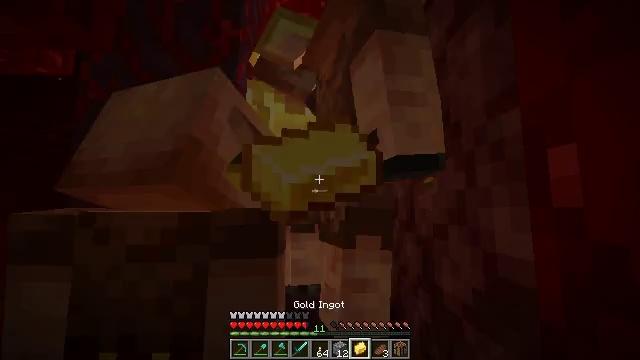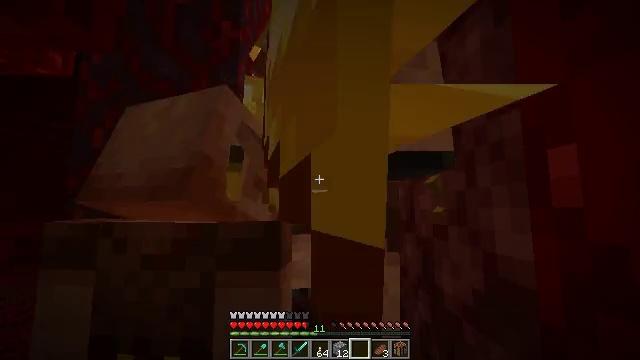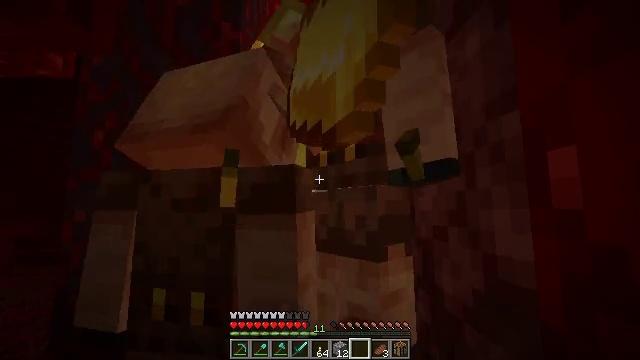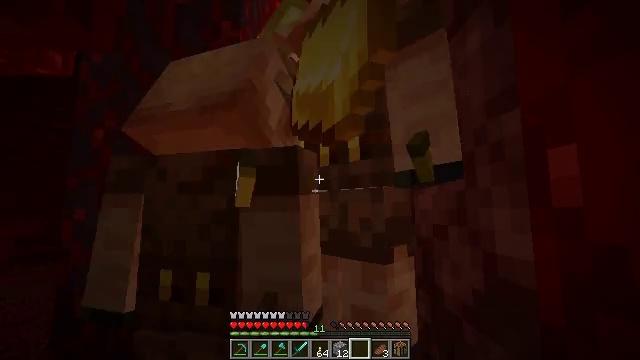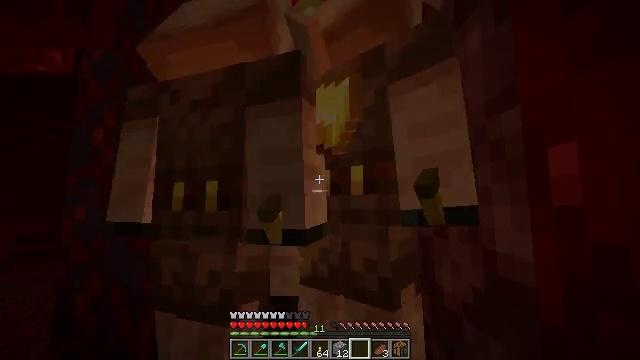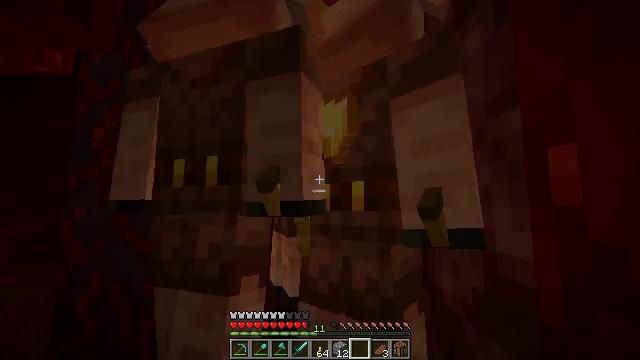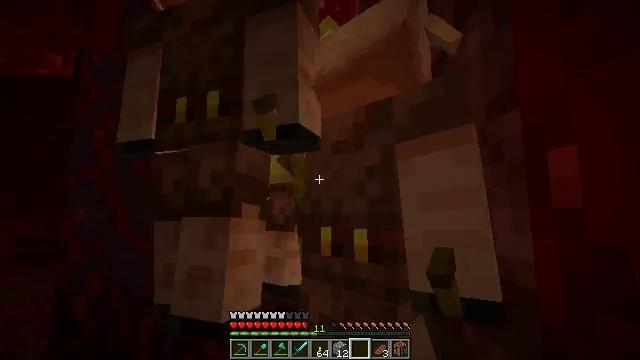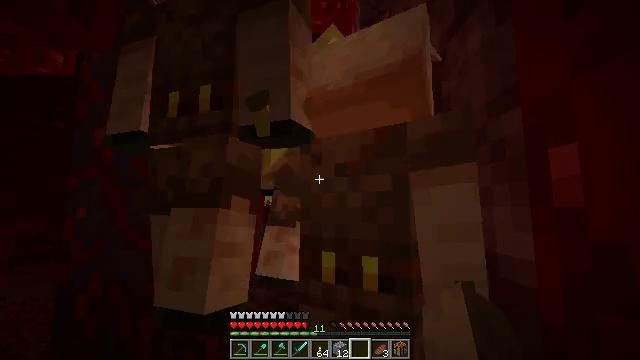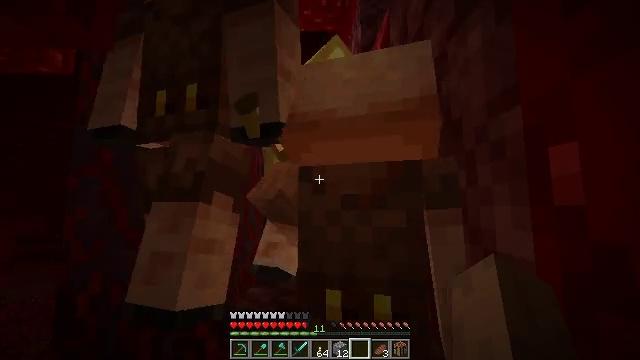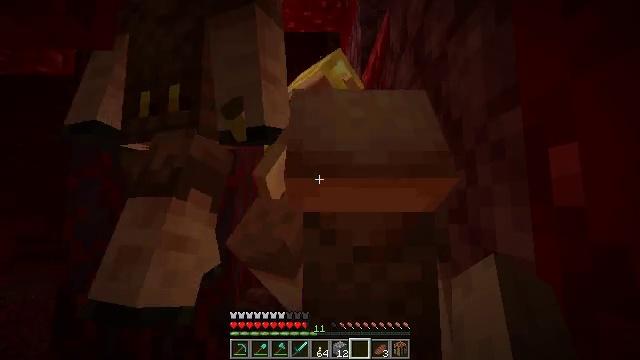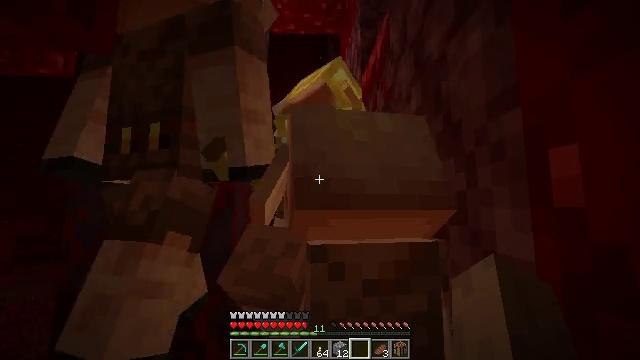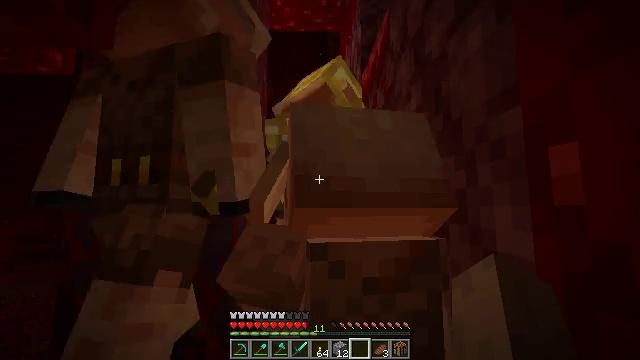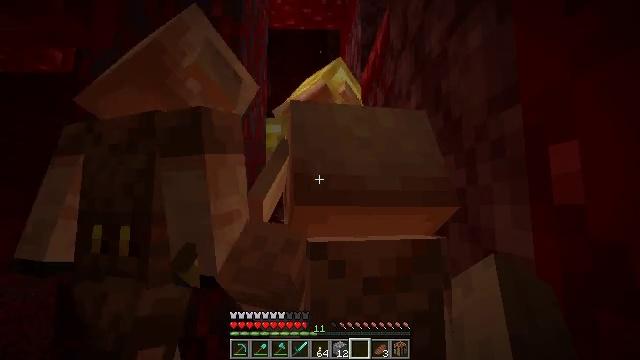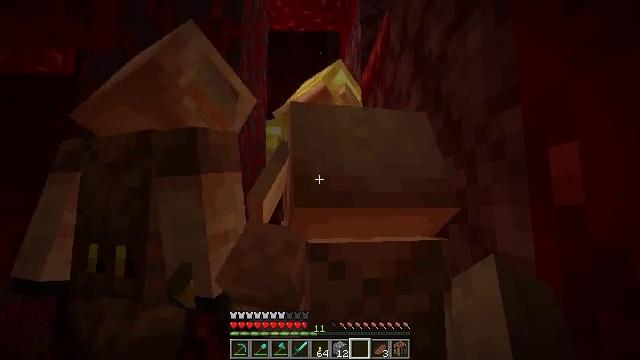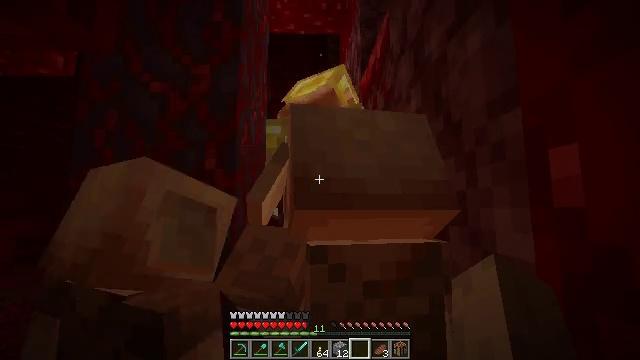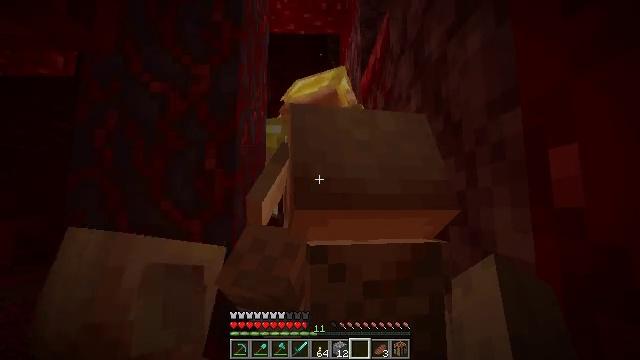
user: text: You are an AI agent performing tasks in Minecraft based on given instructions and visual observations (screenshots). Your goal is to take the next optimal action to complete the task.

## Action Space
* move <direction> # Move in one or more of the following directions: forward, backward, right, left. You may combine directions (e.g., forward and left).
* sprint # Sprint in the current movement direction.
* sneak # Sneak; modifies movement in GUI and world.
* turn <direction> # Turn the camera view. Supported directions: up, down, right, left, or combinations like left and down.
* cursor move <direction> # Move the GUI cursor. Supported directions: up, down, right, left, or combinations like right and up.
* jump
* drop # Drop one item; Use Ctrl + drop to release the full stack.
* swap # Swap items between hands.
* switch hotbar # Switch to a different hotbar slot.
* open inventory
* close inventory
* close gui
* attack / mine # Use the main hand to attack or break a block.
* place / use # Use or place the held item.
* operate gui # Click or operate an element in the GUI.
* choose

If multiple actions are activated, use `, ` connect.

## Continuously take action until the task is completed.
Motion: motion action
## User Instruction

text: Remove a quartz from the inventory.
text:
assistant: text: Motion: drop
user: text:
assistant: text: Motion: drop
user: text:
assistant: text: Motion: drop
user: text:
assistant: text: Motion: no_op
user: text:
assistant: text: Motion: drop
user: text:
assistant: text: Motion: drop
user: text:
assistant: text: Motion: drop
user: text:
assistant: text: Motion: no_op
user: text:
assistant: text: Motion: drop
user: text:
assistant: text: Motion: drop
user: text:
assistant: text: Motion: no_op
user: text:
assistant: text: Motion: no_op
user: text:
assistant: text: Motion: drop
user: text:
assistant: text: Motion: drop
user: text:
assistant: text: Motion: no_op
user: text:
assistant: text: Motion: turn down
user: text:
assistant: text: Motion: no_op
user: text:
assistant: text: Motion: no_op
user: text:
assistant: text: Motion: no_op
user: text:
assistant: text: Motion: turn down
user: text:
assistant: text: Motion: turn down
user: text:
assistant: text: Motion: turn down
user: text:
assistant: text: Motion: turn down
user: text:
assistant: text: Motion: move back
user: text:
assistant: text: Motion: move back
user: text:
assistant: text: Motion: no_op
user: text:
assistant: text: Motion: no_op
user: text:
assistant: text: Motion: no_op
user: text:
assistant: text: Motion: no_op
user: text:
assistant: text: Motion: no_op